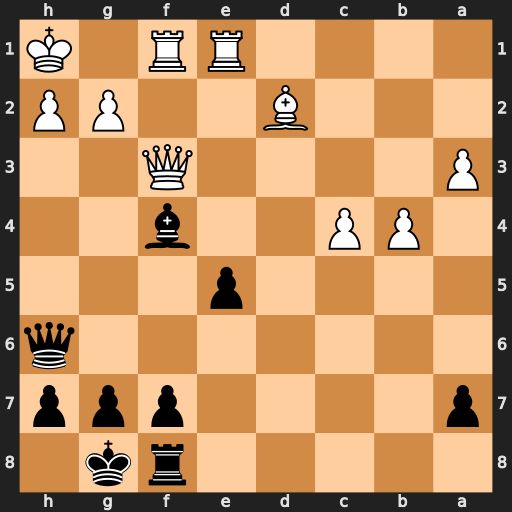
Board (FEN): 5rk1/p4ppp/7q/4p3/1PP2b2/P4Q2/3B2PP/4RR1K
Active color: b
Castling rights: -
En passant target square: -
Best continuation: Qxh2#